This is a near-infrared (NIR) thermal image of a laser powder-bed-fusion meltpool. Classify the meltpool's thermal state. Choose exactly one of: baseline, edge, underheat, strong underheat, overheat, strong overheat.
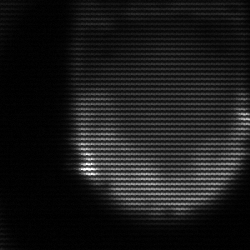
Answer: edge